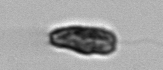
Label: Pseudochattonella_farcimen